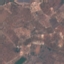
Land use / land cover: PermanentCrop